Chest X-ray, PA view. Patient: 56 years old, sex M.
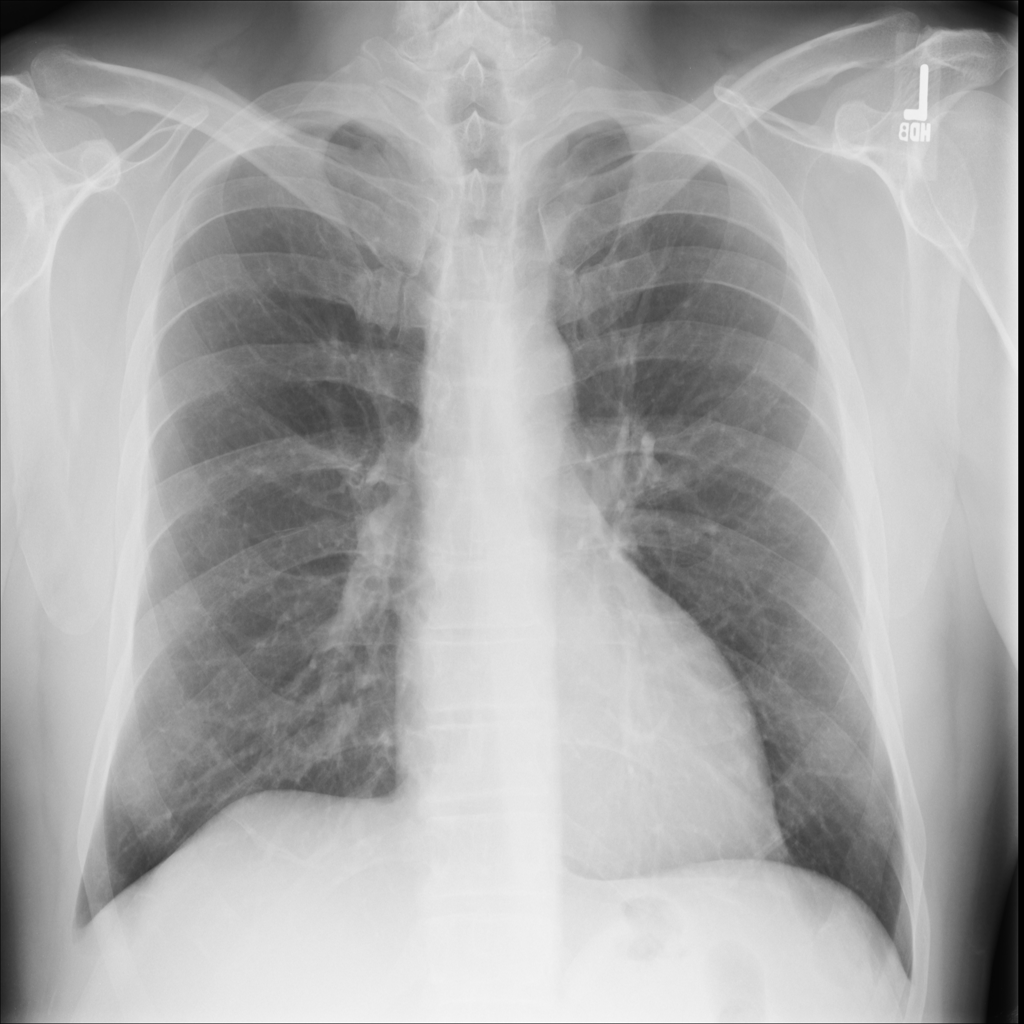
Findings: No Finding